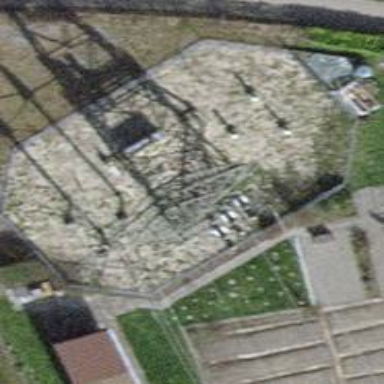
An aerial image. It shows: Lattice structure tower used for power distribution.